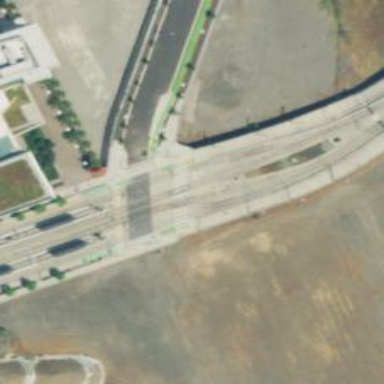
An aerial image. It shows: Busway road with embedded tram rails.